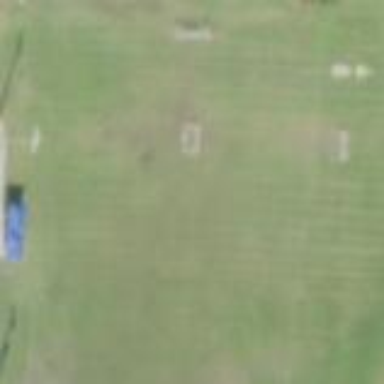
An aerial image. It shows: Soccer pitch with natural grass for leisure land.